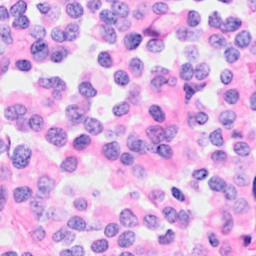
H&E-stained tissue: Breast